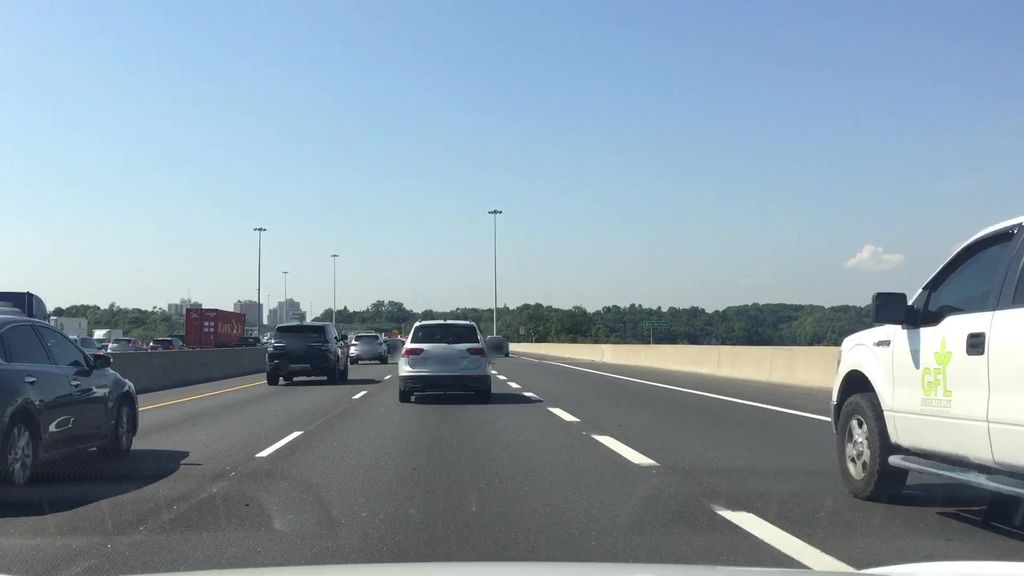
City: toronto